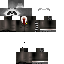
A male skeleton skin with dark skin, wearing brown helmet dressed in a black suit and black pants, featuring a closed mouth.